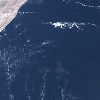
Label: water